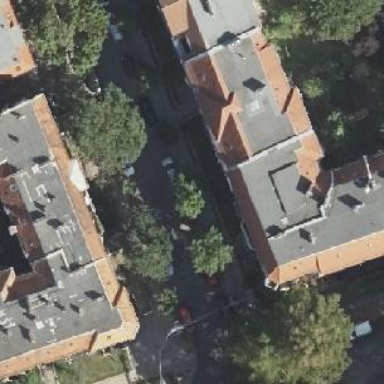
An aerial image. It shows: View of apartment building.